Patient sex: M
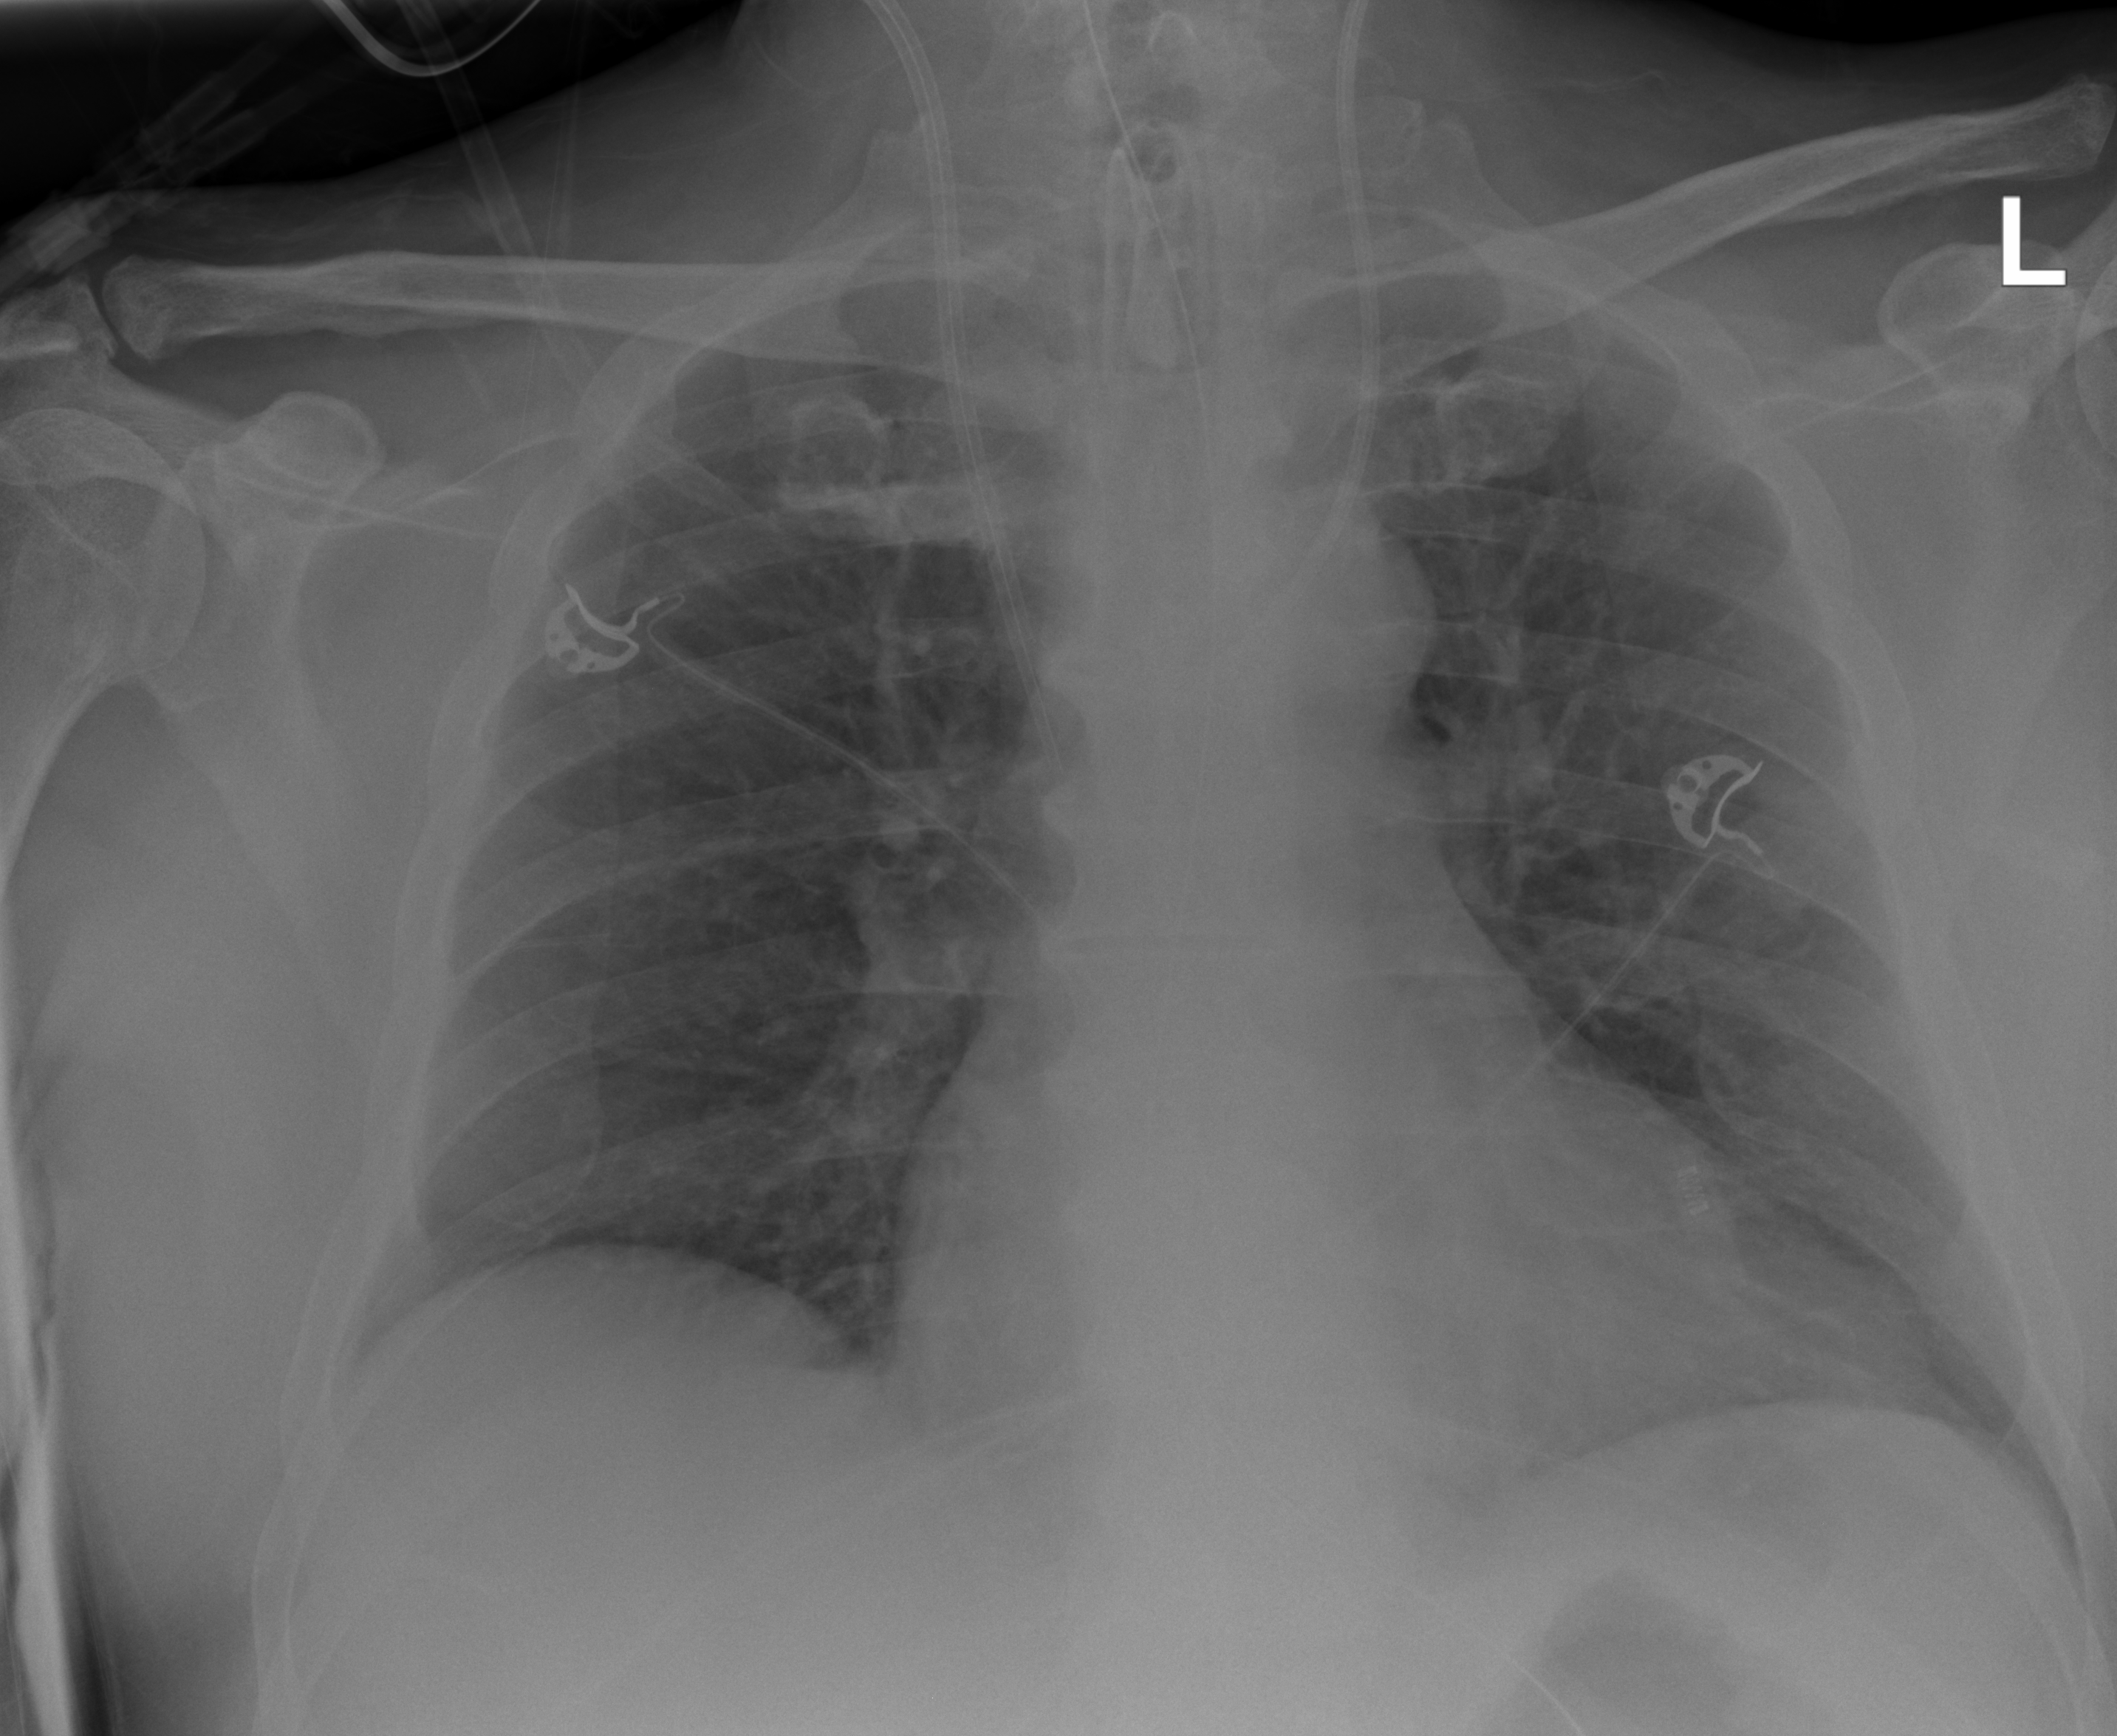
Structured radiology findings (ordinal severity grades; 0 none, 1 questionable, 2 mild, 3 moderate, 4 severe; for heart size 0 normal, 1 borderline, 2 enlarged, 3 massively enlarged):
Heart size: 1
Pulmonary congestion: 1
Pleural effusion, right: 1
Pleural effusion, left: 0
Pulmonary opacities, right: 0
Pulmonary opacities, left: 0
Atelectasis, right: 0
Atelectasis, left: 0